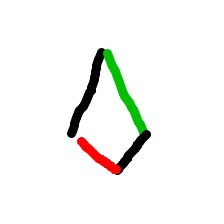
Shape: kite